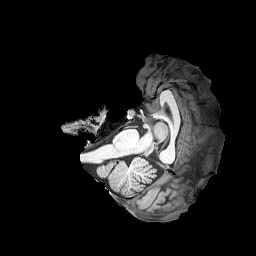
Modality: T1w
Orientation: axial
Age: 38
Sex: male
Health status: healthy